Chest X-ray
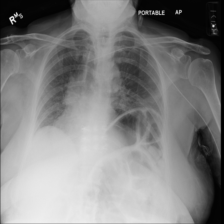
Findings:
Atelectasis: negative
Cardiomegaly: negative
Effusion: negative
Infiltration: negative
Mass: negative
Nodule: negative
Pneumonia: negative
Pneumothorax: negative
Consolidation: negative
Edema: negative
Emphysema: negative
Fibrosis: negative
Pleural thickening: negative
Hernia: negative